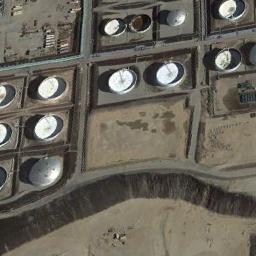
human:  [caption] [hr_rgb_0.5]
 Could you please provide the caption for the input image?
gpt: There are several neatly arranged large oil storage tanks in the factory .

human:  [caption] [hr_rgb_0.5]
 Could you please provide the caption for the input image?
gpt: There are some white and silver storage tanks on the bare land .

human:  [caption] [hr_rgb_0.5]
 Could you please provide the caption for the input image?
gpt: There are three white storage tanks and three silver storage tanks .

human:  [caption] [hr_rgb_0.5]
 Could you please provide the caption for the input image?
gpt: There are many storage tanks of different sizes .

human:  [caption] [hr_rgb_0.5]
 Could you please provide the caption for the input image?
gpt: There are some storage tanks of different sizes .